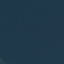
Land use / land cover class: SeaLake